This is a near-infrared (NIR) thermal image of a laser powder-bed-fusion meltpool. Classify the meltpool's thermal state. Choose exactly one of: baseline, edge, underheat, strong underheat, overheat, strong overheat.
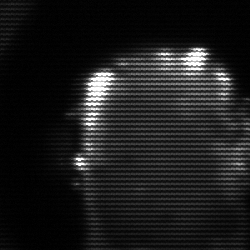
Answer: baseline